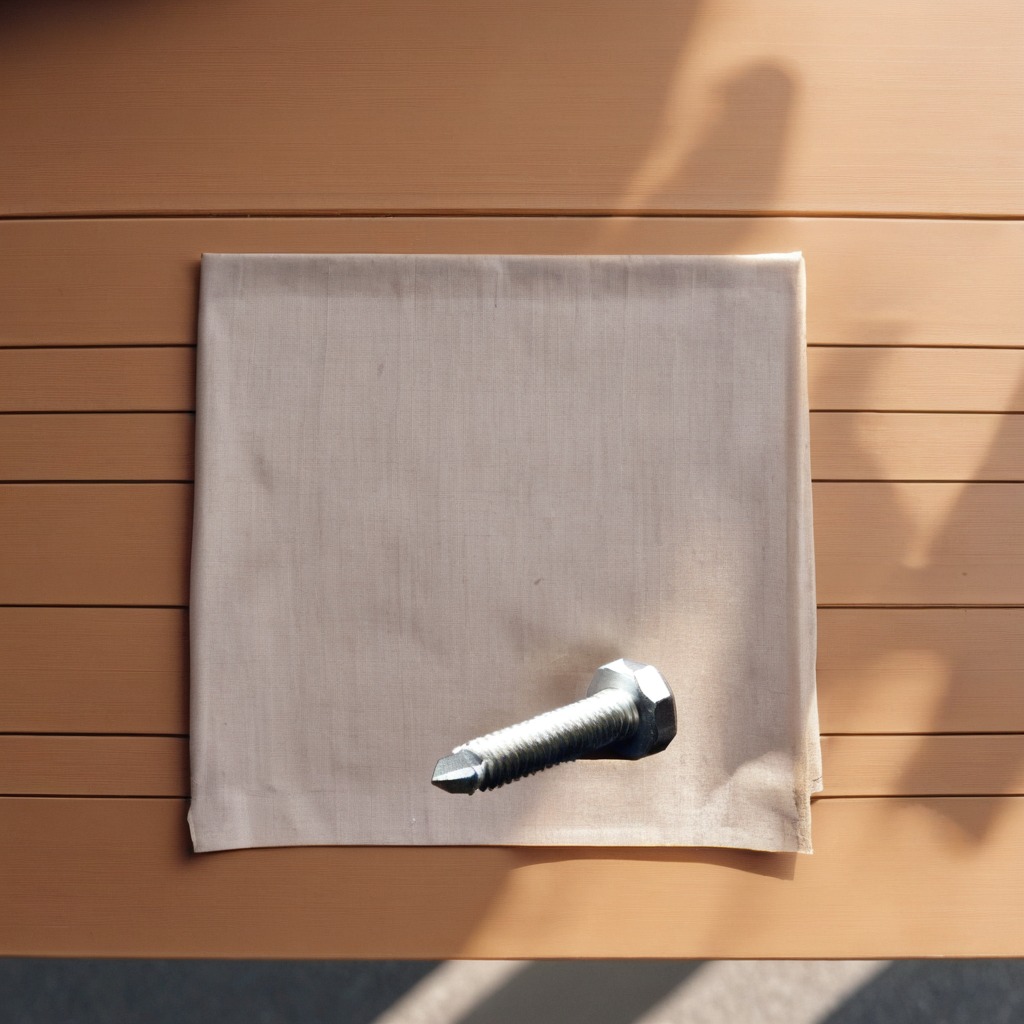
A metal screw lying on the wooden table in an outdoor workshop during daytime bright natural light soft shadows worn but beneath the cloth